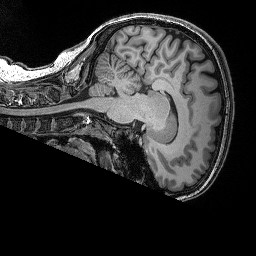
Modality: T1w
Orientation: sagittal
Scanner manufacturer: siemens
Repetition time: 2.25 s
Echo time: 0.00418 s